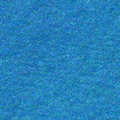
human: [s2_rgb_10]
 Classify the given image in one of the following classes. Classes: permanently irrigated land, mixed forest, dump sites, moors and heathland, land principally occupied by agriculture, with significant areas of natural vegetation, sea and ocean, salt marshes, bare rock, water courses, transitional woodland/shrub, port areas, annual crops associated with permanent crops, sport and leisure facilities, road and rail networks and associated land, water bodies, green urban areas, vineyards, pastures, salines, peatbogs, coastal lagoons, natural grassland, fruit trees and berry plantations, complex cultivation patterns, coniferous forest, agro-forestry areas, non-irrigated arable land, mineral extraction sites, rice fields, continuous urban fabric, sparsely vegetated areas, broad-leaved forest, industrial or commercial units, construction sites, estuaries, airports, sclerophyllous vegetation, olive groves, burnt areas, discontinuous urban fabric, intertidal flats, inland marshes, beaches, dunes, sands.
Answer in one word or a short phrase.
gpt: sea and ocean